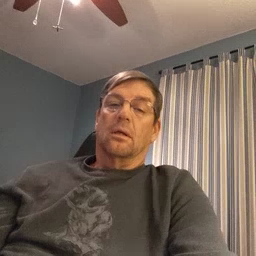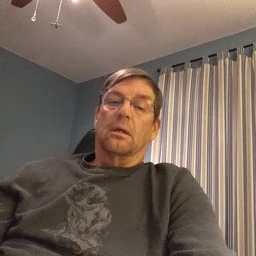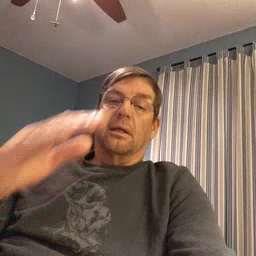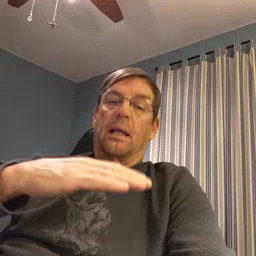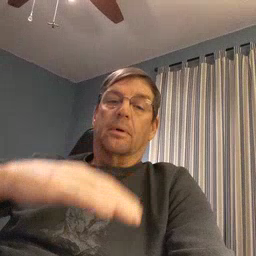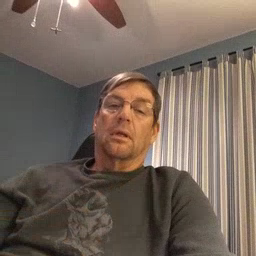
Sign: table